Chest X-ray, PA view. Patient: 36 years old, sex F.
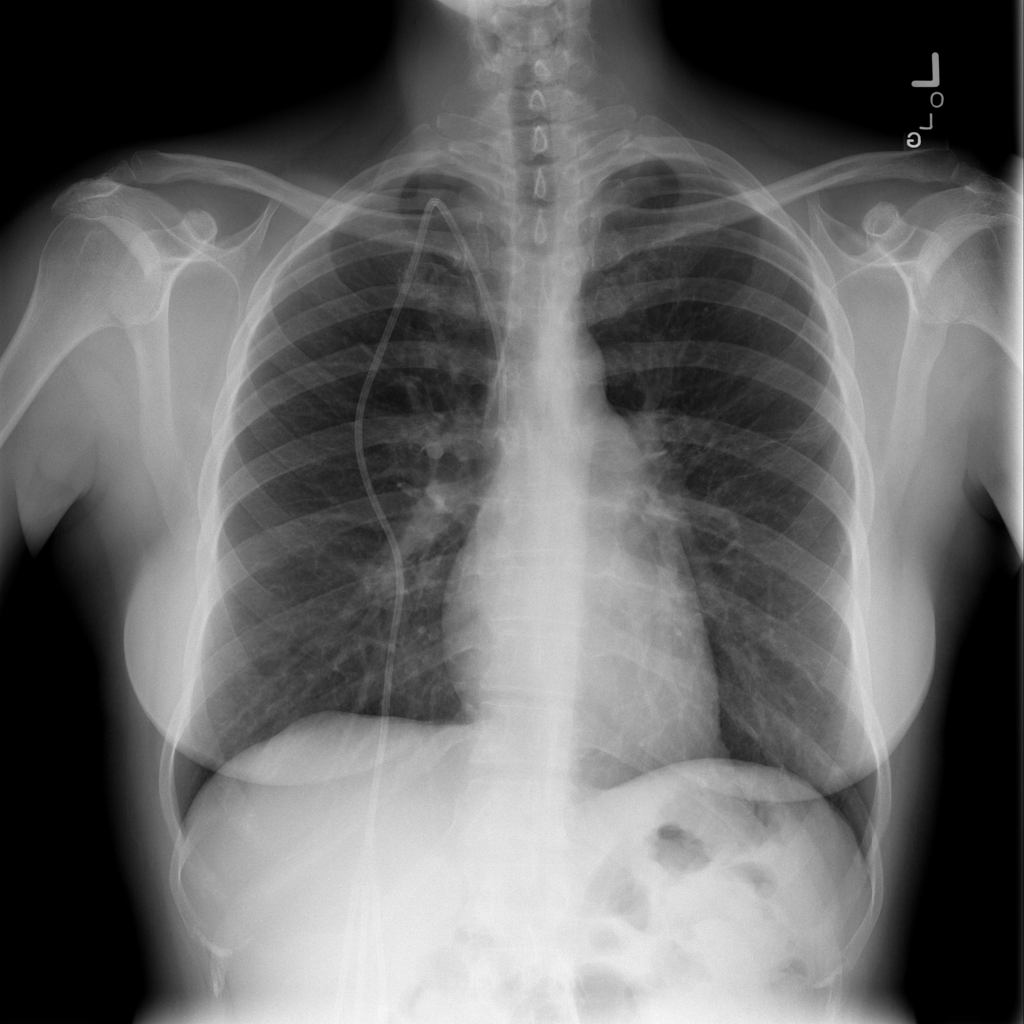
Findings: No Finding